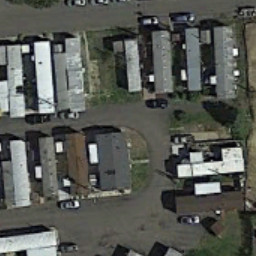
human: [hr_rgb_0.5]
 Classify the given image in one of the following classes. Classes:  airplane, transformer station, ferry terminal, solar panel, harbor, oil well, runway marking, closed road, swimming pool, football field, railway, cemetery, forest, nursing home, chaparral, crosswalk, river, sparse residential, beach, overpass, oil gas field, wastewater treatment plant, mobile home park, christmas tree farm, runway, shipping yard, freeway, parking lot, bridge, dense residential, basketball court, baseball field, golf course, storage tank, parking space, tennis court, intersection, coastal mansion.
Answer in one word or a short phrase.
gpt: mobile home park